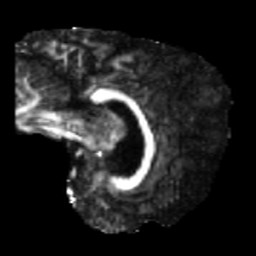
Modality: FA
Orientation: sagittal
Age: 42
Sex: male
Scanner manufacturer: siemens
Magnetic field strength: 3 T
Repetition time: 5.47 s
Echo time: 0.0854 s